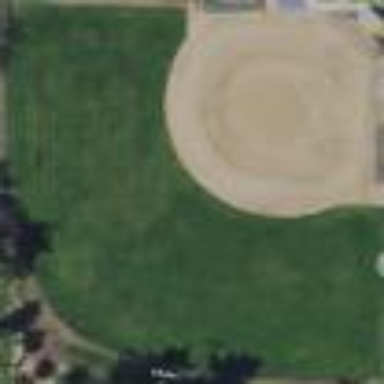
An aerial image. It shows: Baseball pitch for leisure land.